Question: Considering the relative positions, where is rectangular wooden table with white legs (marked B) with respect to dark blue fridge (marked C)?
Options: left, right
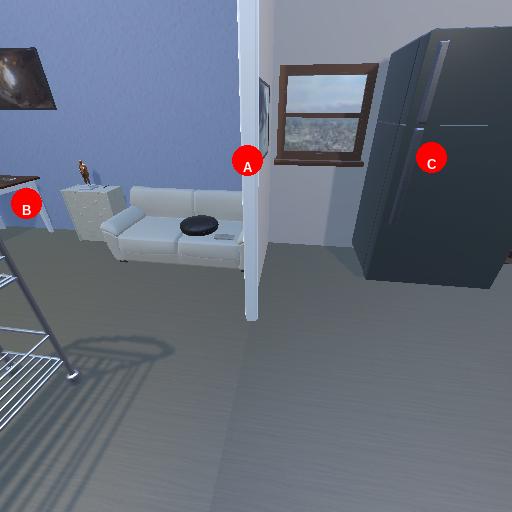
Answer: left